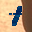
Label: 1